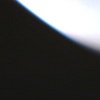
Label: space